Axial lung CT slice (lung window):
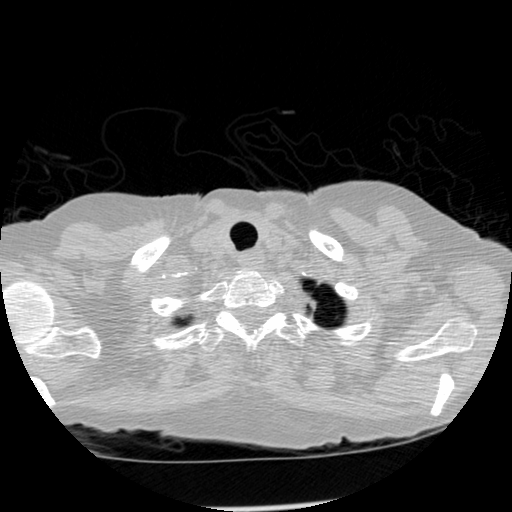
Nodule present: no